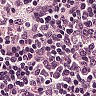
Metastatic tissue present: no